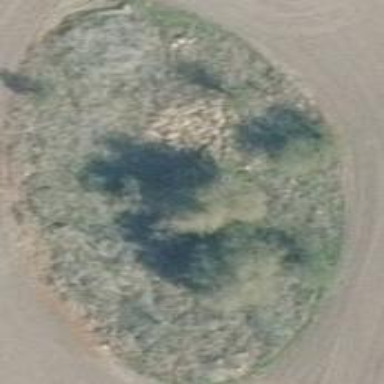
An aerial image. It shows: Patch of scrub vegetation.